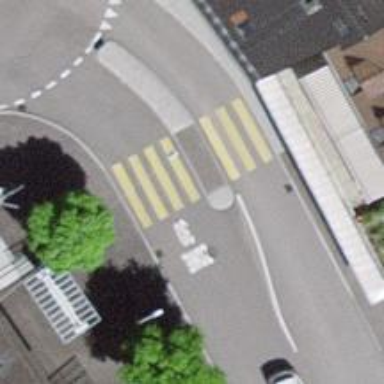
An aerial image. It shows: Marked zebra crossing with pedestrian island.